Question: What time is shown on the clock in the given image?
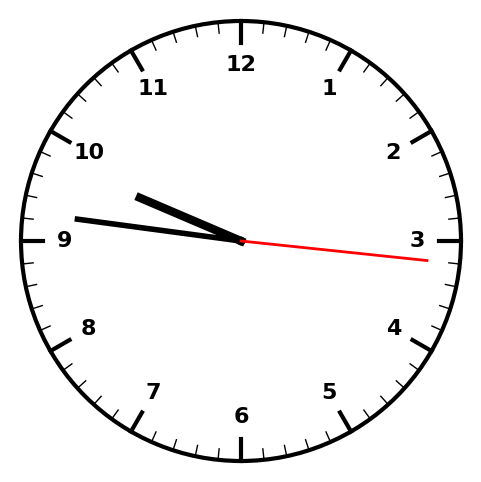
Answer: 09:46:16